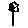
Label: flower